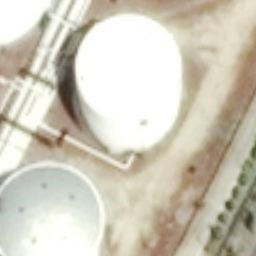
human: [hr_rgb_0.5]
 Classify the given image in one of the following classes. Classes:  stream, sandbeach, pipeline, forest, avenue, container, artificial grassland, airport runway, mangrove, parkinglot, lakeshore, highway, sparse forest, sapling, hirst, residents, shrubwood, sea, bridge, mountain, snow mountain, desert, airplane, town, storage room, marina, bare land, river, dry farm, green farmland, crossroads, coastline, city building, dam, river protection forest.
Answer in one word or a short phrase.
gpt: storage room